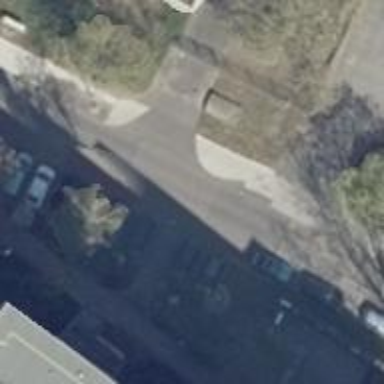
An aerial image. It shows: Residential road with asphalt surface. There are sidewalks on both sides. There is parallel parking lane on the left and narrow parking on the right.